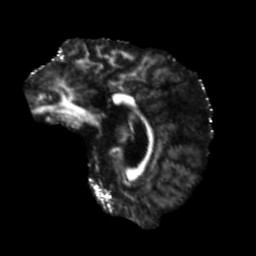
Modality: FA
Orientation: sagittal
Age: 42
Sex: male
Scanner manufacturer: siemens
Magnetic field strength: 3 T
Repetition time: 5.47 s
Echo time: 0.0854 s